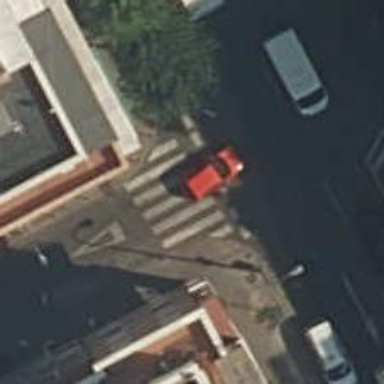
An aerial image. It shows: Uncontrolled road crossing with markings.